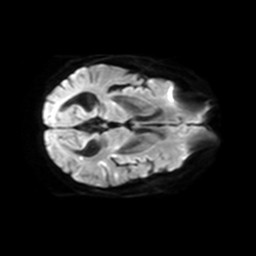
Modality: TRACE
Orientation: axial
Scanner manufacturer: philips
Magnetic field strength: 3 T
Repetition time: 3.082 s
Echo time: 0.076 s